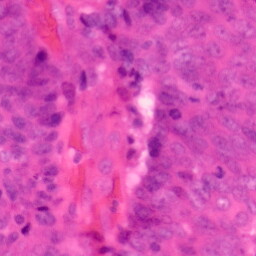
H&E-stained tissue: Colon